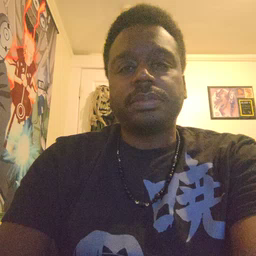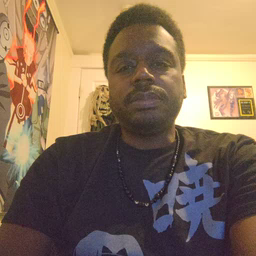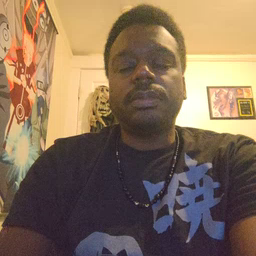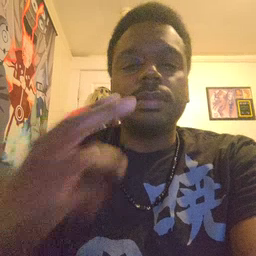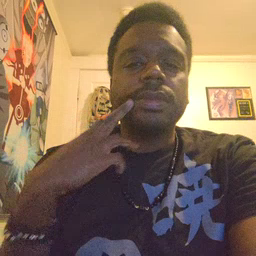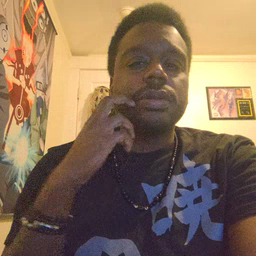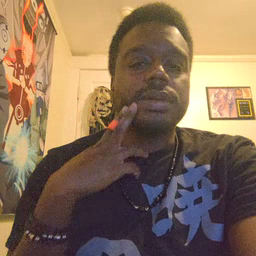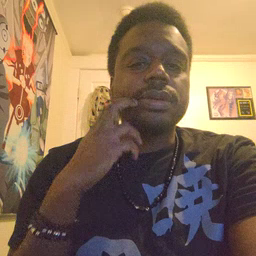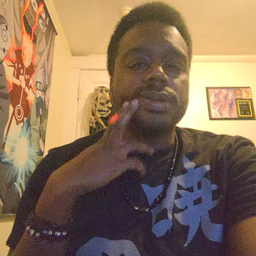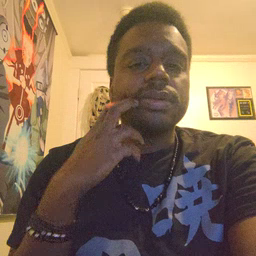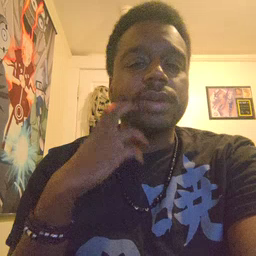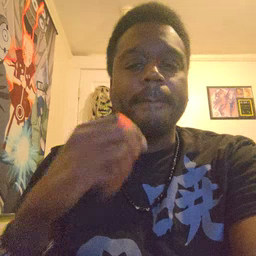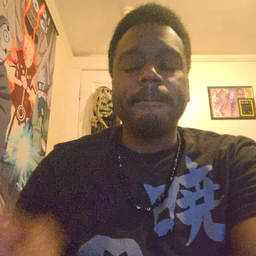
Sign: gum